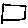
Label: square